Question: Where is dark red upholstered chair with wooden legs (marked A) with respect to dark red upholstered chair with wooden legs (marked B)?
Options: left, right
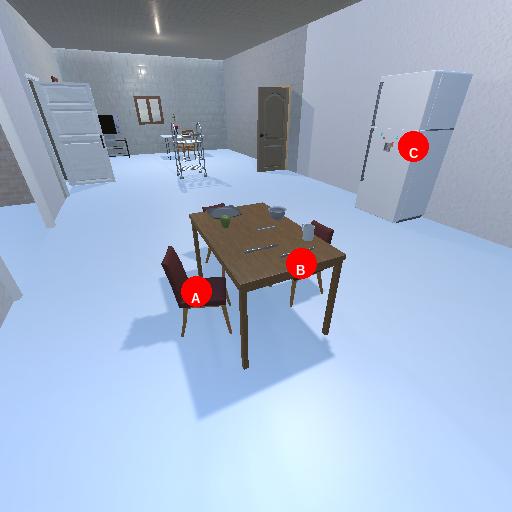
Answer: left